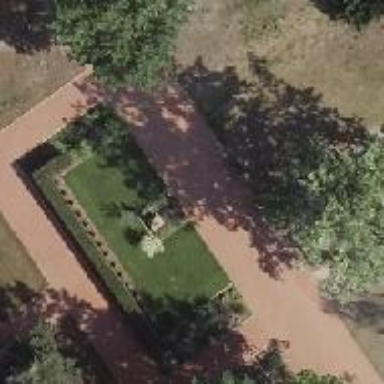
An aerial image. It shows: Historic memorial featuring statue.